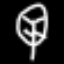
Label: leaf